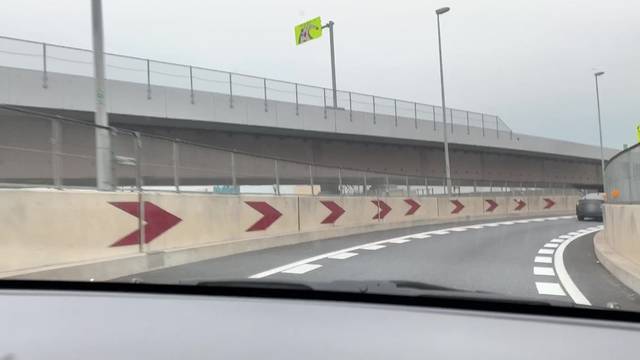
Region: Japan
Coordinates: 35.688, 139.949